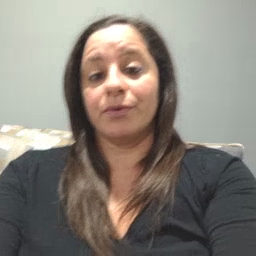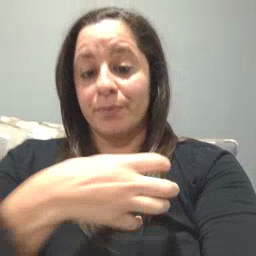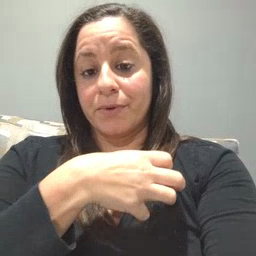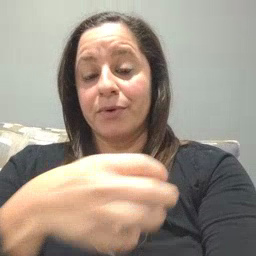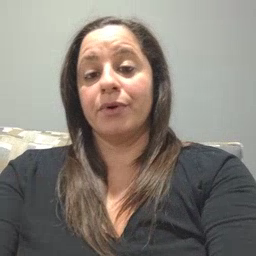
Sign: police